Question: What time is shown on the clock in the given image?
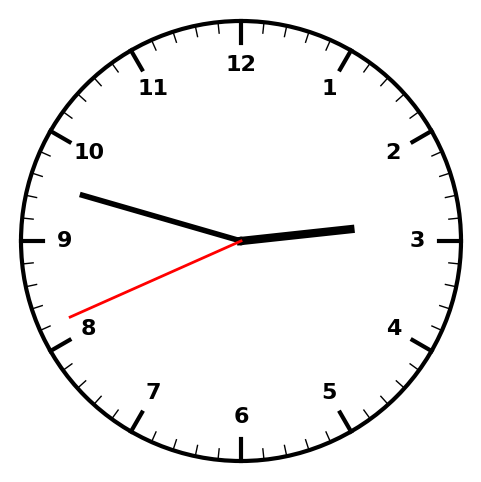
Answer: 02:47:41